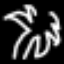
Label: palm tree